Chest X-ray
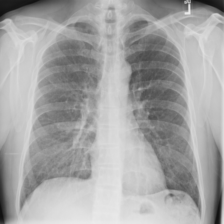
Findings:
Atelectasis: negative
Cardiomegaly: negative
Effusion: negative
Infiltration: negative
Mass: negative
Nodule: negative
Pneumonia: negative
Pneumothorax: negative
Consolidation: negative
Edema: negative
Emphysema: negative
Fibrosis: negative
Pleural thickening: negative
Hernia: negative